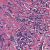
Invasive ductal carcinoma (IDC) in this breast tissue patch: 1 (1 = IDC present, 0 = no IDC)